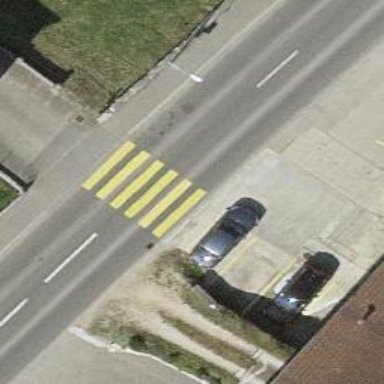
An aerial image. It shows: Crossing road.